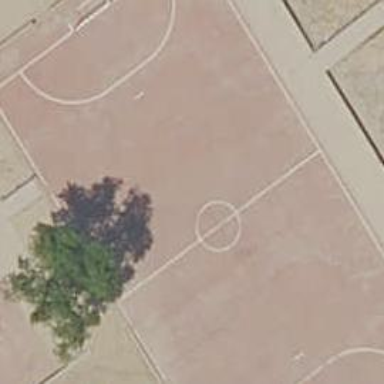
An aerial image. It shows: Soccer field with asphalt surface.